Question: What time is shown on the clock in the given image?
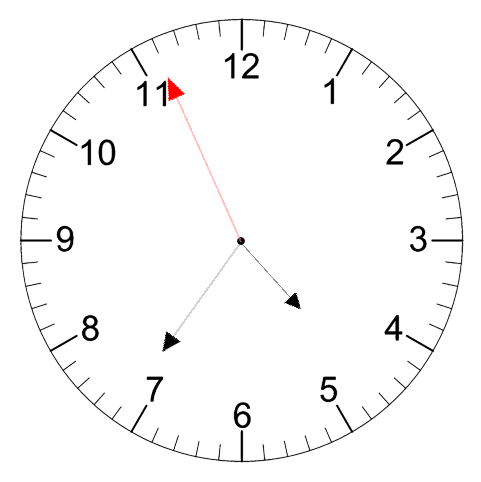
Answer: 04:35:56